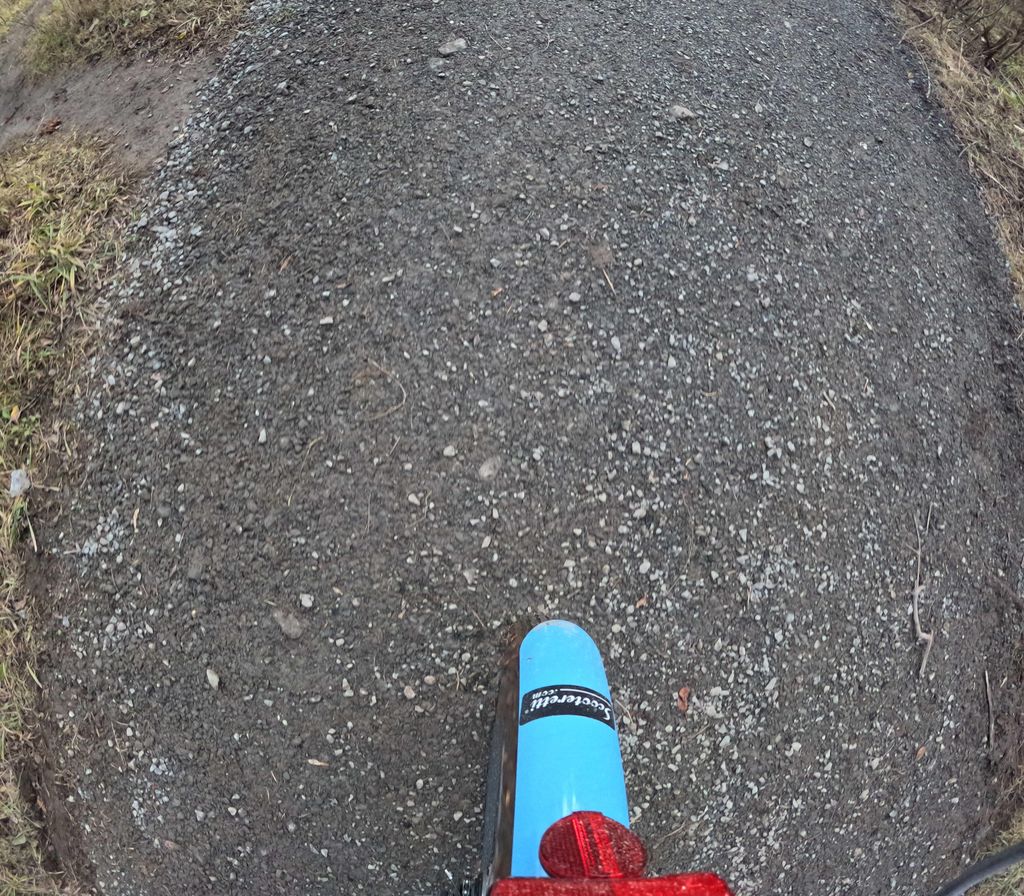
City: ottawa-gatineau